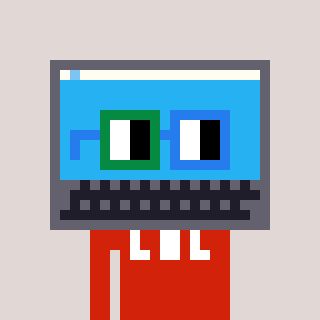
a pixel art character with square green and blue glasses, a laptop-shaped head and a red-colored body on a warm background